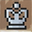
Piece: wK